Interaction volume radius: 5 \u00c5
Interaction volume height: 15 \u00c5
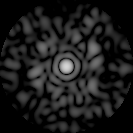
Disorder parameter: 0.835